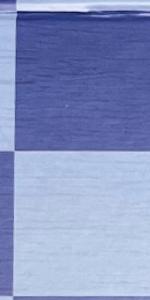
Label: Empty